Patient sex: M
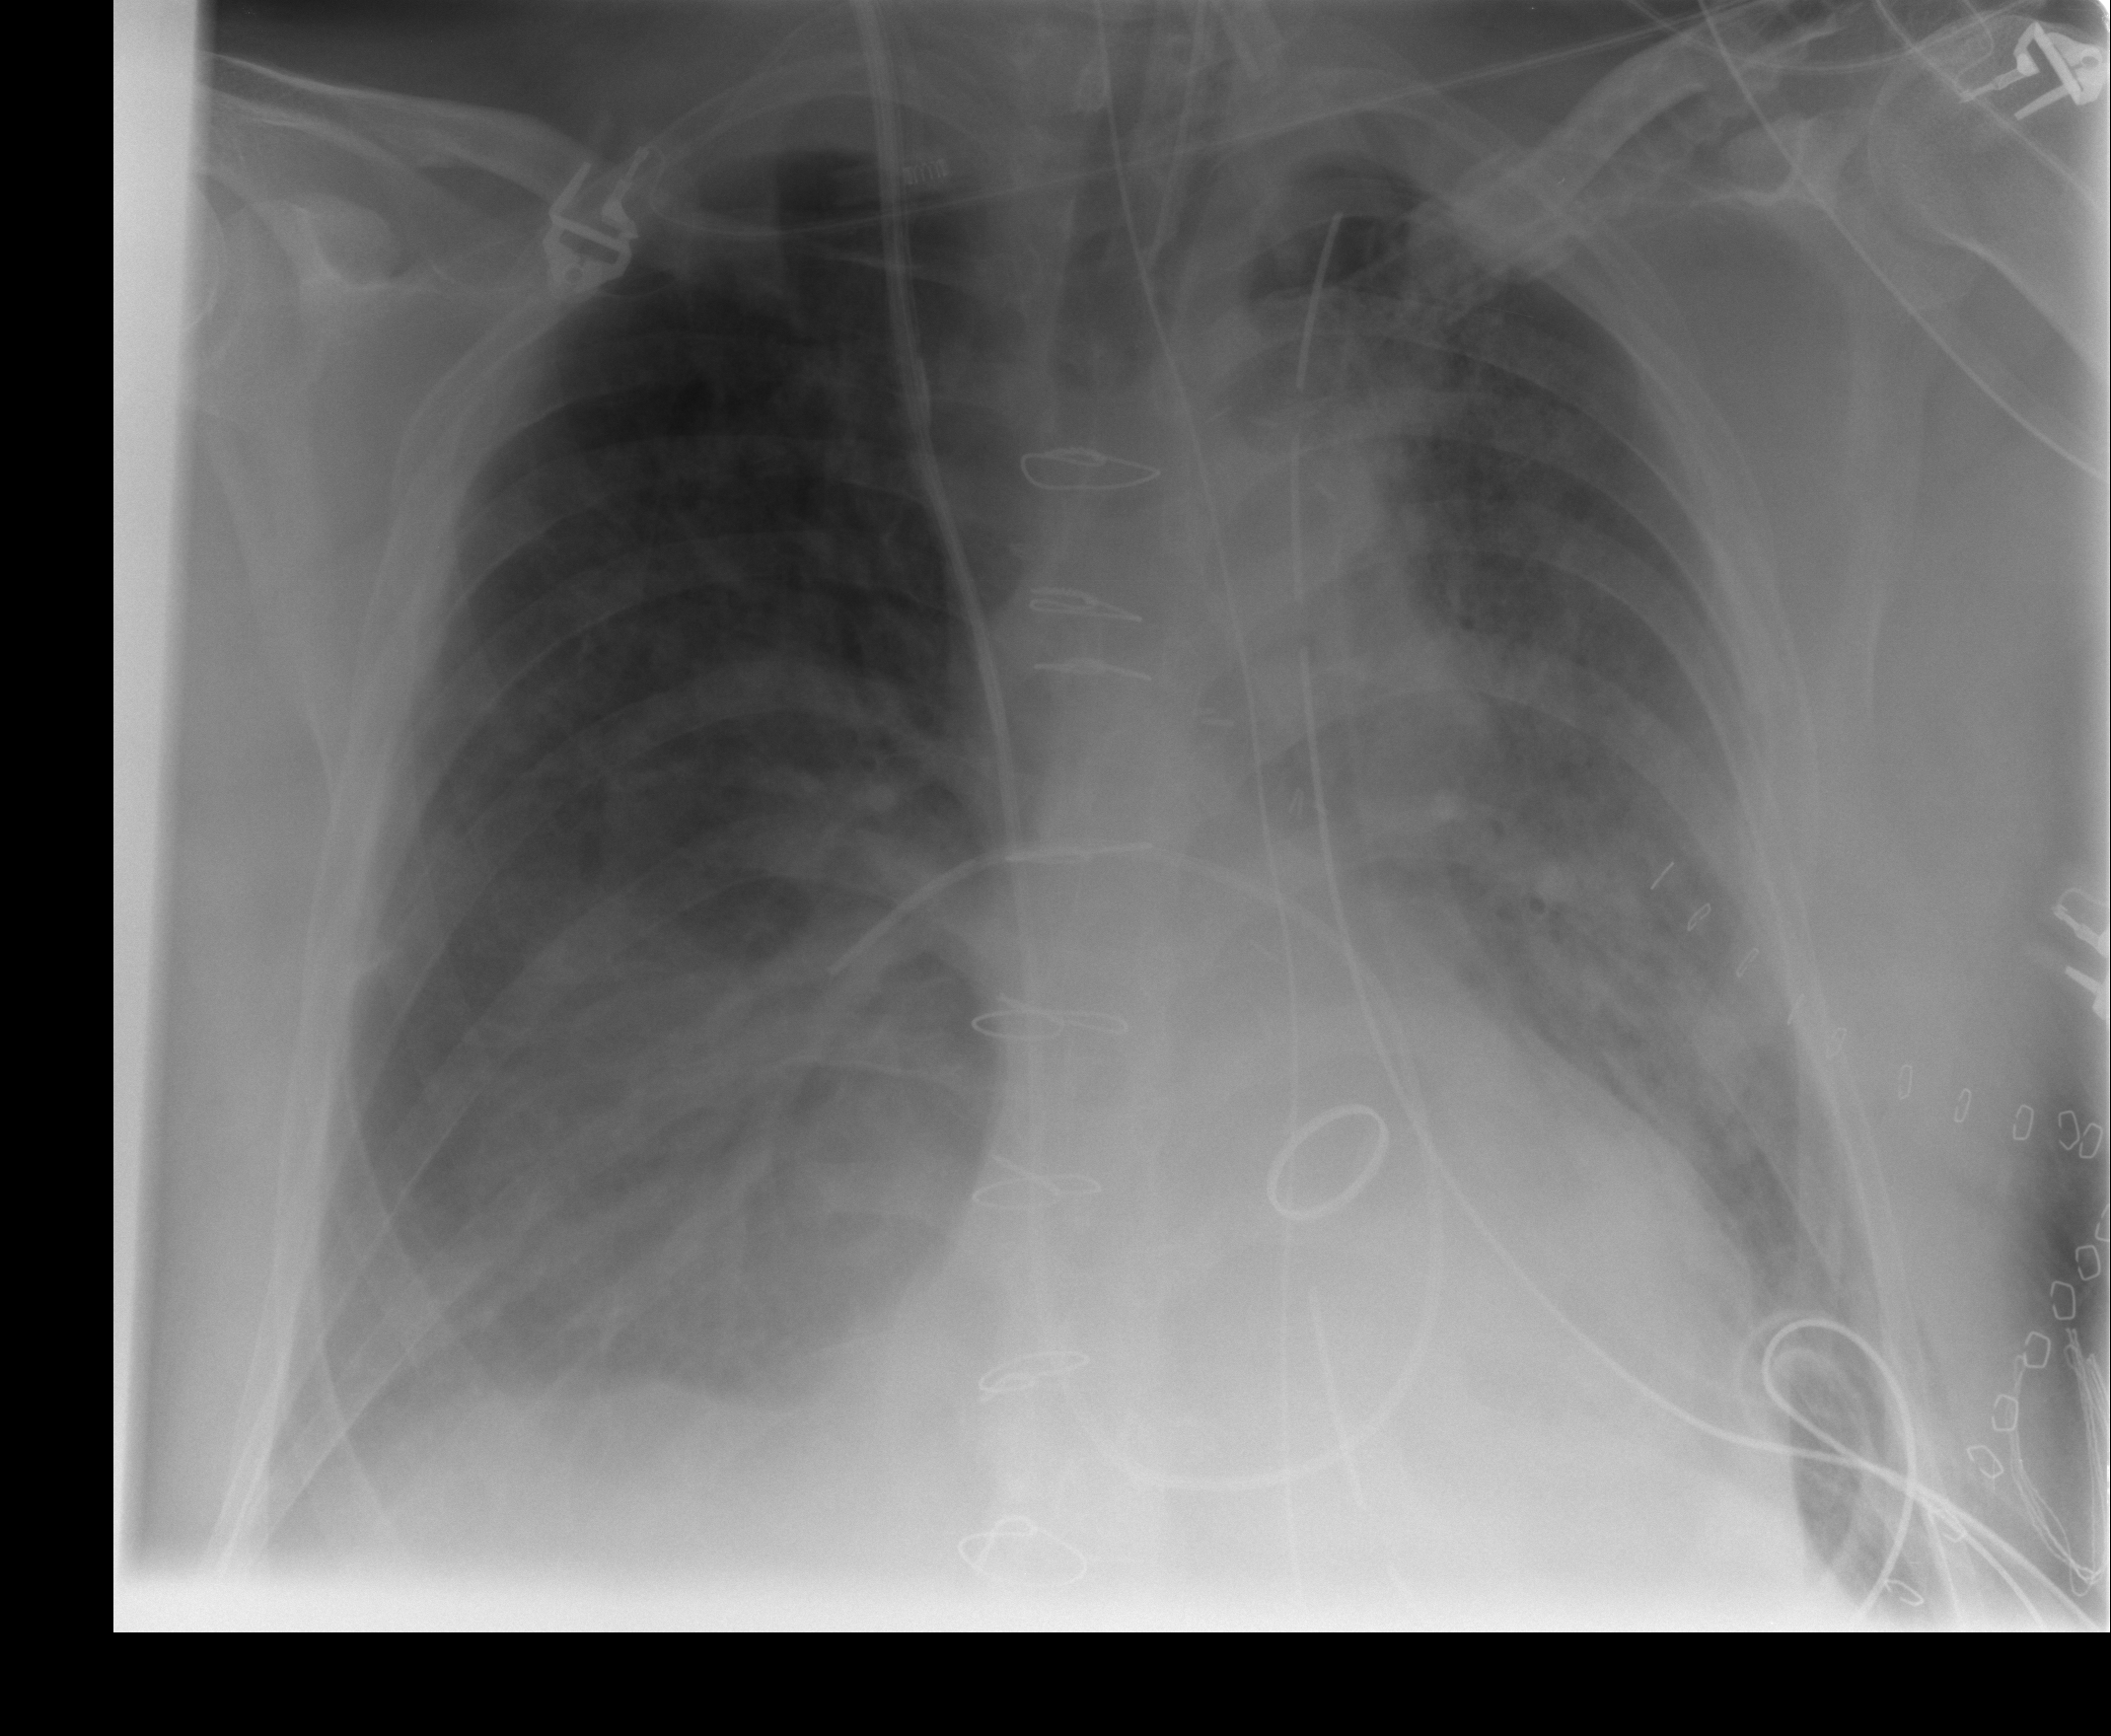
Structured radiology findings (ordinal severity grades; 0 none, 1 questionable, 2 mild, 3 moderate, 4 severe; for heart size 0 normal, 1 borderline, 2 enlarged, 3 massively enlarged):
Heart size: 0
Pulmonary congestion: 0
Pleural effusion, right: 2
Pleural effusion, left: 1
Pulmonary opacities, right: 0
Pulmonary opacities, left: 1
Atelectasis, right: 3
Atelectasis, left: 3